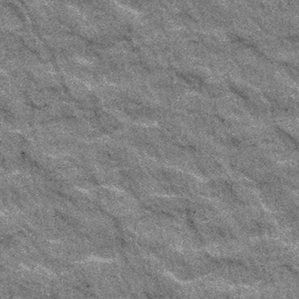
Label: frost